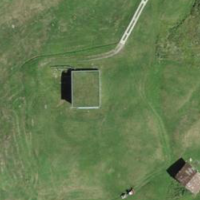
EUNIS habitat code: 26
Species observed at this site:
Campanula barbata